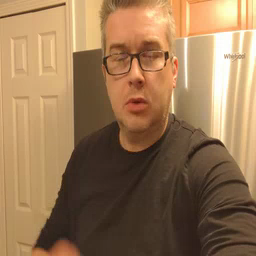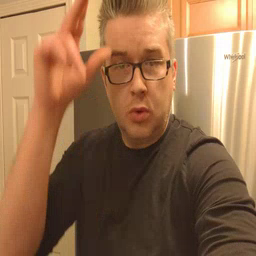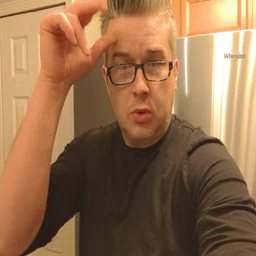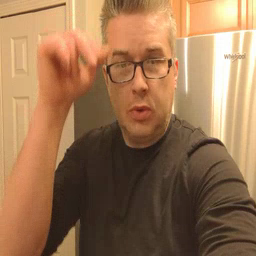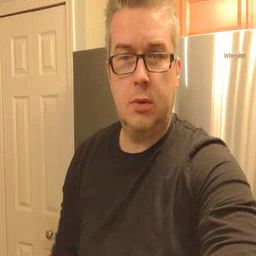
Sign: horse